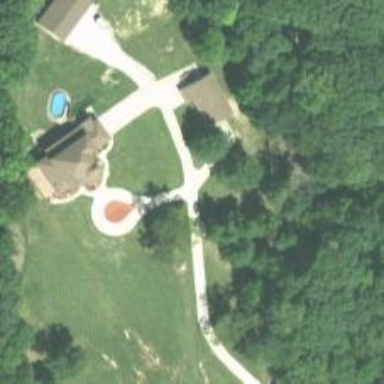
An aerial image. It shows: Driveway leading to service road.